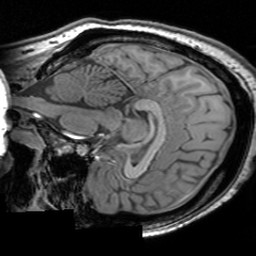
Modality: T1w
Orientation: sagittal
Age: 24
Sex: female
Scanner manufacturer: siemens
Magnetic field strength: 3 T
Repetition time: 1.63 s
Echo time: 0.00311 s